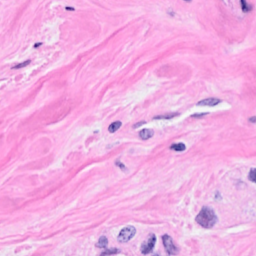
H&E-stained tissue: Breast